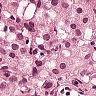
Metastatic tissue present: yes